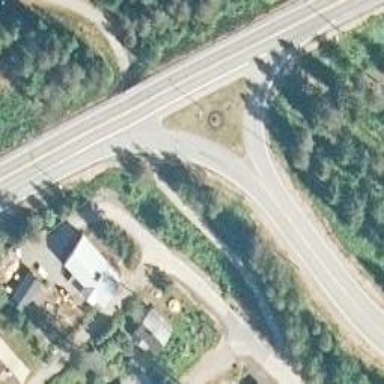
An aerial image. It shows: Trunk link highway.